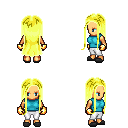
a pixel art fantasy rpg character, female body template, human, tanned skin, teal sleeveless shirt, white pants, gold extra-long hairstyle, gold gloves, gray slippers, four views (front, back, left, right), 2x2 character sprite sheet, small pixel art, hard edges, no anti-aliasing